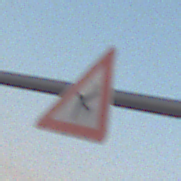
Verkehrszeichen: FlugbetriebRechts
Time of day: SunriseSunset
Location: Outdoor (Nature)
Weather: Clear
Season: NotSpecified
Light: Natural